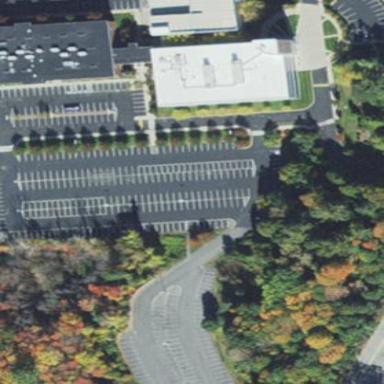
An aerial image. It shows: Parking area with surface.